Question: I am currently updating some old Xcode apps in Xcode 6.
I have a custom tab bar, that used to load and look fine, but in Xcode 6 it has developed a 1px gap at the top of the tab bar that I am unable to get rid of, and it looks really bad!
I have read some other similar SO posts and followed all suggestions, but none of them seem to have any effect, and the 1px gap is still there.

Here is my custom tab bar code:
'''
CGRect screenBound = [[UIScreen mainScreen] bounds];
CGSize screenSize = screenBound.size;
CGRect tabbarTopFrame = CGRectMake(0,(screenSize.height - 59),320,10);
UIImageView *tabbarTop = [[UIImageView alloc] initWithFrame:tabbarTopFrame];
tabbarTop.image = [UIImage imageNamed:@"tabbar_top.png"];
[self.tabBarController.view addSubview:tabbarTop];
UIImage *selectedImage0 = [UIImage imageNamed:@"tabbar_introduction_active.png"];
UIImage *unselectedImage0 = [UIImage imageNamed:@"tabbar_introduction_default.png"];
UIImage *selectedImage1 = [UIImage imageNamed:@"tabbar_nests_active.png"];
UIImage *unselectedImage1 = [UIImage imageNamed:@"tabbar_nests_default.png"];
UIImage *selectedImage2 = [UIImage imageNamed:@"tabbar_home_active.png"];
UIImage *unselectedImage2 = [UIImage imageNamed:@"tabbar_home_default.png"];
UIImage *selectedImage3 = [UIImage imageNamed:@"tabbar_dogowners_active.png"];
UIImage *unselectedImage3 = [UIImage imageNamed:@"tabbar_dogowners_default.png"];
UIImage *selectedImage4 = [UIImage imageNamed:@"tabbar_spotted_active.png"];
UIImage *unselectedImage4 = [UIImage imageNamed:@"tabbar_spotted_default.png"];
UITabBar *tabBar = self.tabBarController.tabBar;
UITabBarItem *item0 = [tabBar.items objectAtIndex:0];
UITabBarItem *item1 = [tabBar.items objectAtIndex:1];
UITabBarItem *item2 = [tabBar.items objectAtIndex:2];
UITabBarItem *item3 = [tabBar.items objectAtIndex:3];
UITabBarItem *item4 = [tabBar.items objectAtIndex:4];
[self.tabBarController.tabBar setClipsToBounds:YES];
[[UITabBar appearance] setBackgroundImage:[[UIImage alloc] init]];
item0.imageInsets = UIEdgeInsetsMake(6, 0, -6, 0);
item1.imageInsets = UIEdgeInsetsMake(6, 0, -6, 0);
item2.imageInsets = UIEdgeInsetsMake(6, 0, -6, 0);
item3.imageInsets = UIEdgeInsetsMake(6, 0, -6, 0);
item4.imageInsets = UIEdgeInsetsMake(6, 0, -6, 0);
[item0 setImage:[unselectedImage0 imageWithRenderingMode:UIImageRenderingModeAlwaysOriginal]];
[item1 setImage:[unselectedImage1 imageWithRenderingMode:UIImageRenderingModeAlwaysOriginal]];
[item2 setImage:[unselectedImage2 imageWithRenderingMode:UIImageRenderingModeAlwaysOriginal]];
[item3 setImage:[unselectedImage3 imageWithRenderingMode:UIImageRenderingModeAlwaysOriginal]];
[item4 setImage:[unselectedImage4 imageWithRenderingMode:UIImageRenderingModeAlwaysOriginal]];
[item0 setSelectedImage:[selectedImage0 imageWithRenderingMode:UIImageRenderingModeAlwaysOriginal]];
[item1 setSelectedImage:[selectedImage1 imageWithRenderingMode:UIImageRenderingModeAlwaysOriginal]];
[item2 setSelectedImage:[selectedImage2 imageWithRenderingMode:UIImageRenderingModeAlwaysOriginal]];
[item3 setSelectedImage:[selectedImage3 imageWithRenderingMode:UIImageRenderingModeAlwaysOriginal]];
[item4 setSelectedImage:[selectedImage4 imageWithRenderingMode:UIImageRenderingModeAlwaysOriginal]];
'''
The images were all used in the previous app code, that was written in Xcode 4, and all worked fine then, so it must be something that has changed in Xcode 5 or 6, or in iOS7/iOS8?
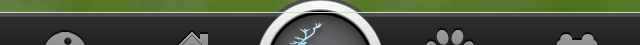
Answer: Although not the same issue, something in this SO post (<URL> helped me.
Turns out I didn't make any changes to any of my code at all - but just changing the heights of the graphics from 49px to 50px high solved the problem.
Odd.